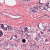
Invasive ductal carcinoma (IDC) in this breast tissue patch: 0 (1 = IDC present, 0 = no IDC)